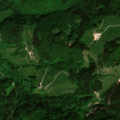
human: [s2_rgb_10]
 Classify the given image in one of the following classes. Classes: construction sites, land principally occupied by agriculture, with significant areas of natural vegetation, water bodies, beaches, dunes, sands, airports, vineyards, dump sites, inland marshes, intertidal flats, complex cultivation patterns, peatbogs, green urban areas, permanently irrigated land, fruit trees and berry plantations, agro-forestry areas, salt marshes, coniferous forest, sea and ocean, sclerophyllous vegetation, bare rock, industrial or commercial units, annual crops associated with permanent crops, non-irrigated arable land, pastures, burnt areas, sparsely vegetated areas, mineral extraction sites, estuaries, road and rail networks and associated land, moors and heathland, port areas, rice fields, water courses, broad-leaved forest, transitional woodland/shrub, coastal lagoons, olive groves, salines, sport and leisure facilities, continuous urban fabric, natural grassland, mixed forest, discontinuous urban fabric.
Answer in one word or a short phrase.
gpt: pastures, land principally occupied by agriculture, with significant areas of natural vegetation, broad-leaved forest, mixed forest